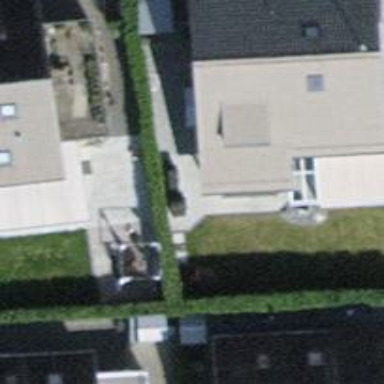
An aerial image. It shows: Detached building with gabled tile roof.